Question: I would like to make this graphic in SVG. I can use '<animate>' tags and I can manipulate the SVG document with javascript. I would prefer to do it all in SVG if possible.

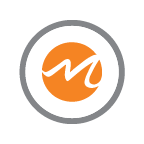
Answer: Here's a simpler example:
'''
<svg height="200" width="200" viewBox="0 0 144 144">
<circle cx="72" cy="72" r="49" stroke-width="6" stroke="#F68524" fill="none"/>
<circle cx="72" cy="72" r="49"
stroke-width="6" stroke="#838588" fill="none">
<animate attributeName="stroke-dasharray" values="154 0;0 154" dur="1s" repeatCount="indefinite"/>
</circle>
</svg>
'''
The proper values to use for the 'stroke-dasharray' are based on the circle's circumference, '2 * p * r', and we want half of that so divide it by 2. In the example that computes to roughly 154.
See <URL>.
Pretty close, but not quite the same, as noted. Here's a version that also animates the colors:
'''
<svg height="200" width="200" viewBox="0 0 144 144">
<circle cx="72" cy="72" r="49" stroke-width="6" stroke="#F68524" fill="none">
<animate attributeName="stroke" values="#838588;#F68524"
dur="2s" calcMode="discrete" repeatCount="indefinite"/>
</circle>
<circle cx="72" cy="72" r="49"
stroke-width="6" stroke="#838588" fill="none">
<animate attributeName="stroke-dasharray" values="154 0;0 154"
dur="1s" repeatCount="indefinite"/>
<animate attributeName="stroke" values="#F68524;#838588"
dur="2s" calcMode="discrete" repeatCount="indefinite"/>
</circle>
</svg>
'''
See <URL>.